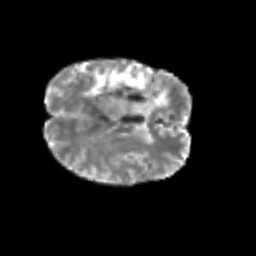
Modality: T2w
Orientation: axial
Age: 57
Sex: male
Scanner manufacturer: siemens
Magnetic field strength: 3 T
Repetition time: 6.1 s
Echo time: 0.101 s